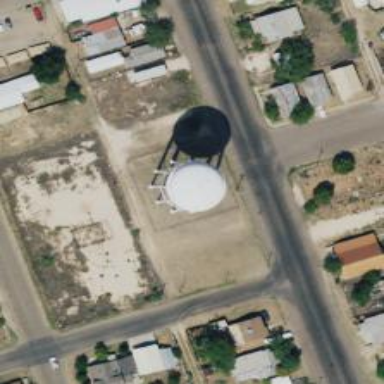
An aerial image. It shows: Water tower that is man-made.